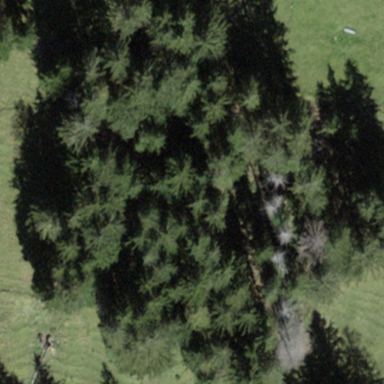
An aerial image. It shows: Forest area.